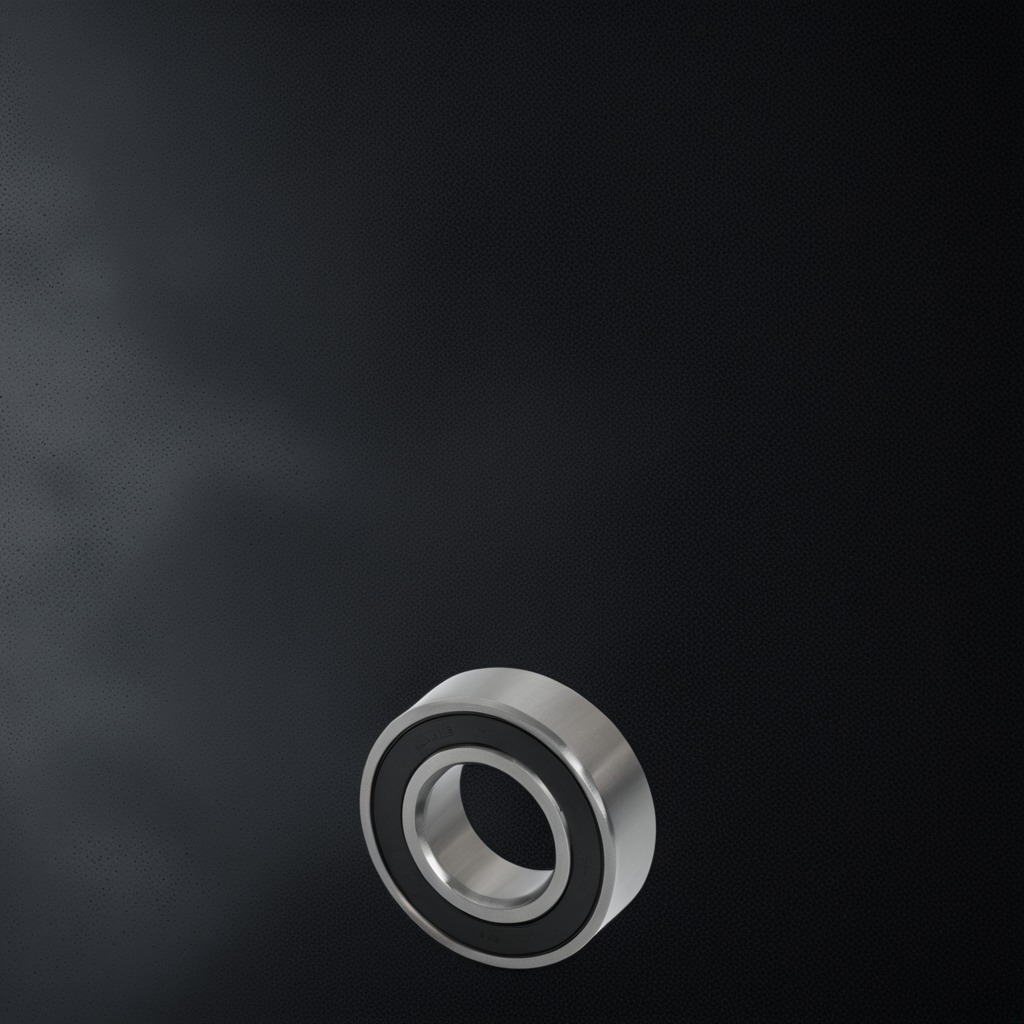
A metal ball bearing is lying on the clean granite tabletop inside a workshop at night.